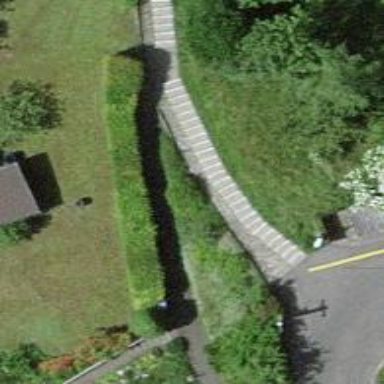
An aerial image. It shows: Concrete steps with sett surface.